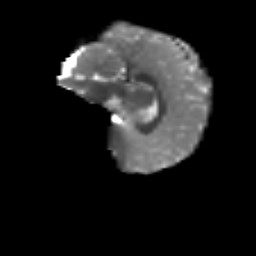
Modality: T2w
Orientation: sagittal
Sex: female
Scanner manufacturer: siemens
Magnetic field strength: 3 T
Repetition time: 5 s
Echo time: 0.071 s